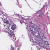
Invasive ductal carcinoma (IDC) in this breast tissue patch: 0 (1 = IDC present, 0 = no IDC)